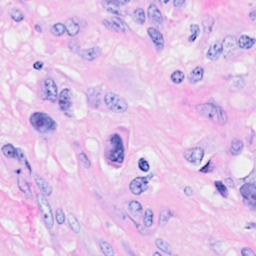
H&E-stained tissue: Breast